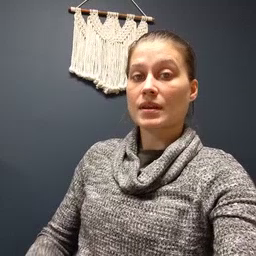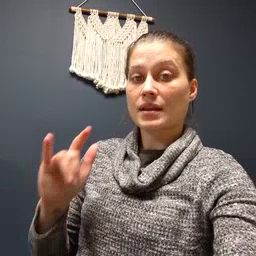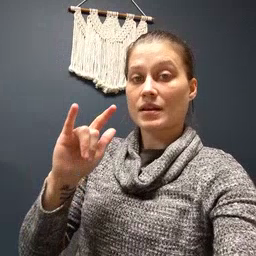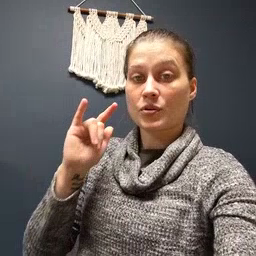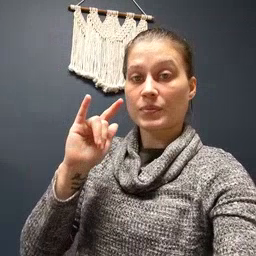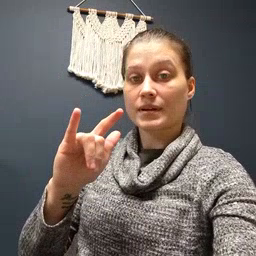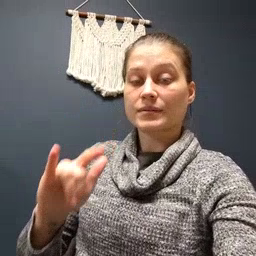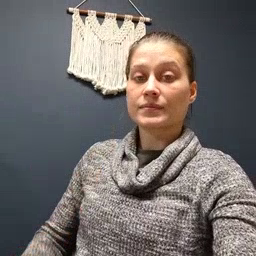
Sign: airplane